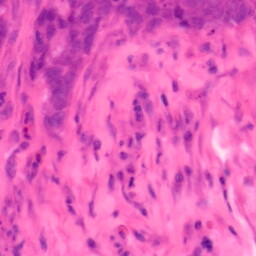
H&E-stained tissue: Colon